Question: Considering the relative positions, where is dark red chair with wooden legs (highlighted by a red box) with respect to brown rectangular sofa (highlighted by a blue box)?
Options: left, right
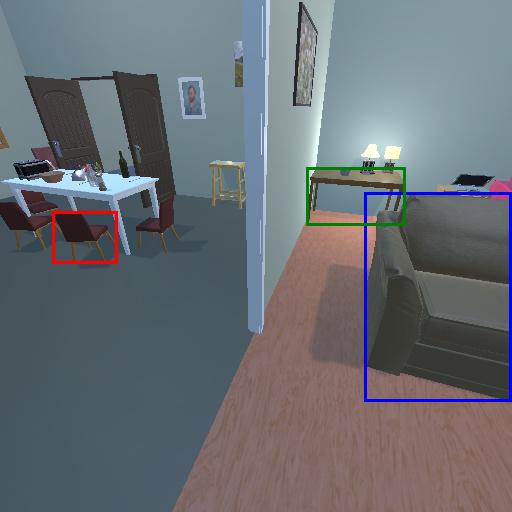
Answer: left